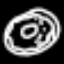
Label: donut